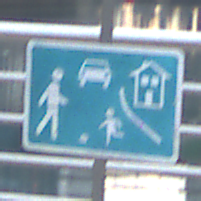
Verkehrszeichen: BeginnVerkehrsberuhigterBereich
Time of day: MorningAfternoon
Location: Outdoor (Urban)
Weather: PartlyCloudy
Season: NotSpecified
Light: Natural